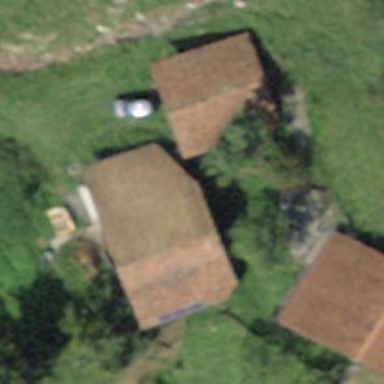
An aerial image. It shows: Rural barn.